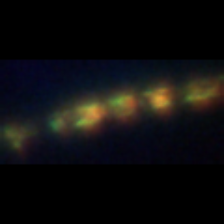
Taxon: Chaetoceros
Group: Diatoms